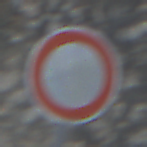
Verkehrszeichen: VerbotFahrzeugeAllerArt
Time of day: MorningAfternoon
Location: Outdoor (Suburban)
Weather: PartlyCloudy
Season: NotSpecified
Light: Natural